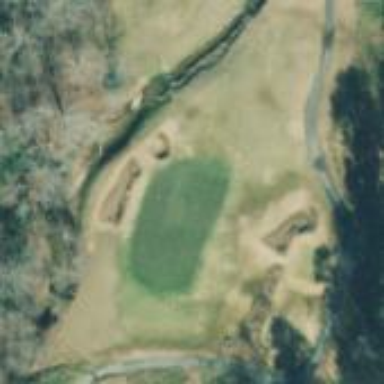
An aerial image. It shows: Rough grassy area used for golf.